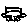
Label: car